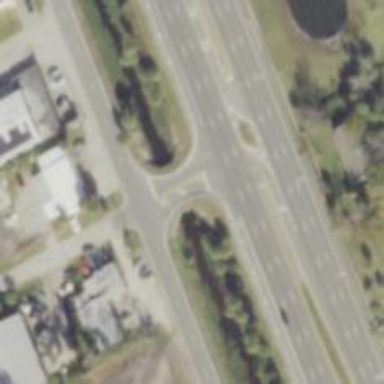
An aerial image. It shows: Primary link highway.